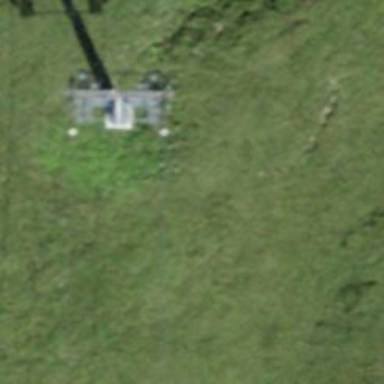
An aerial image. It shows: Pylon for aerialway.